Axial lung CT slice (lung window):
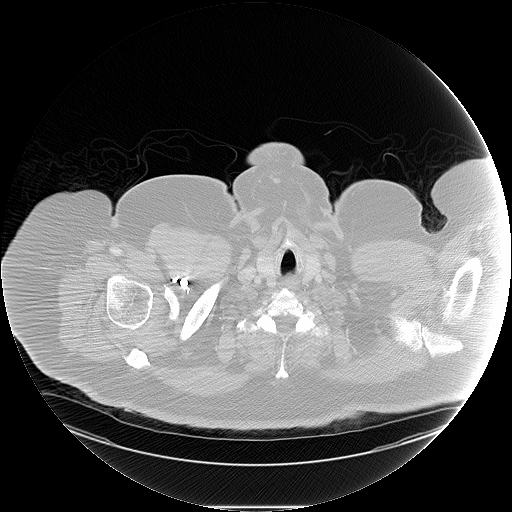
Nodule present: no